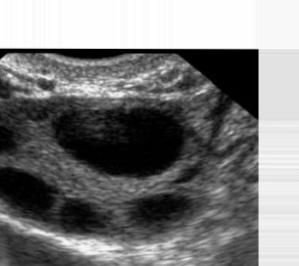
Label: infected